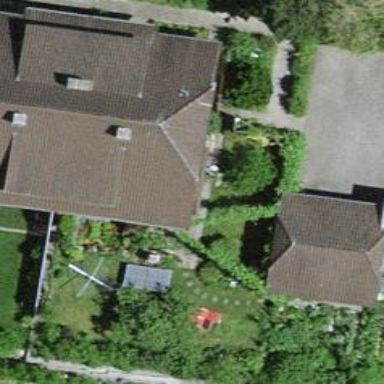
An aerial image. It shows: Residential building.